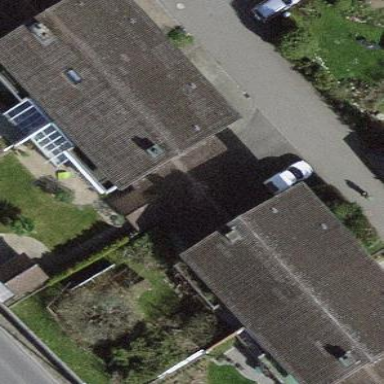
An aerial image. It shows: Group of garages.